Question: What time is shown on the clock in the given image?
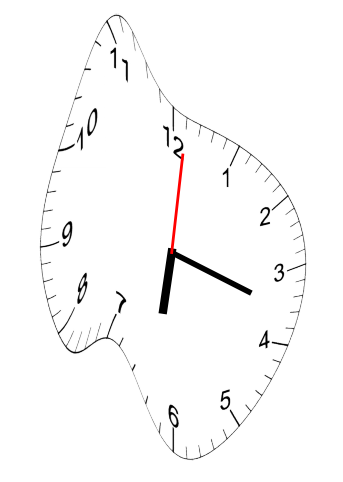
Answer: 06:18:01